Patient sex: F
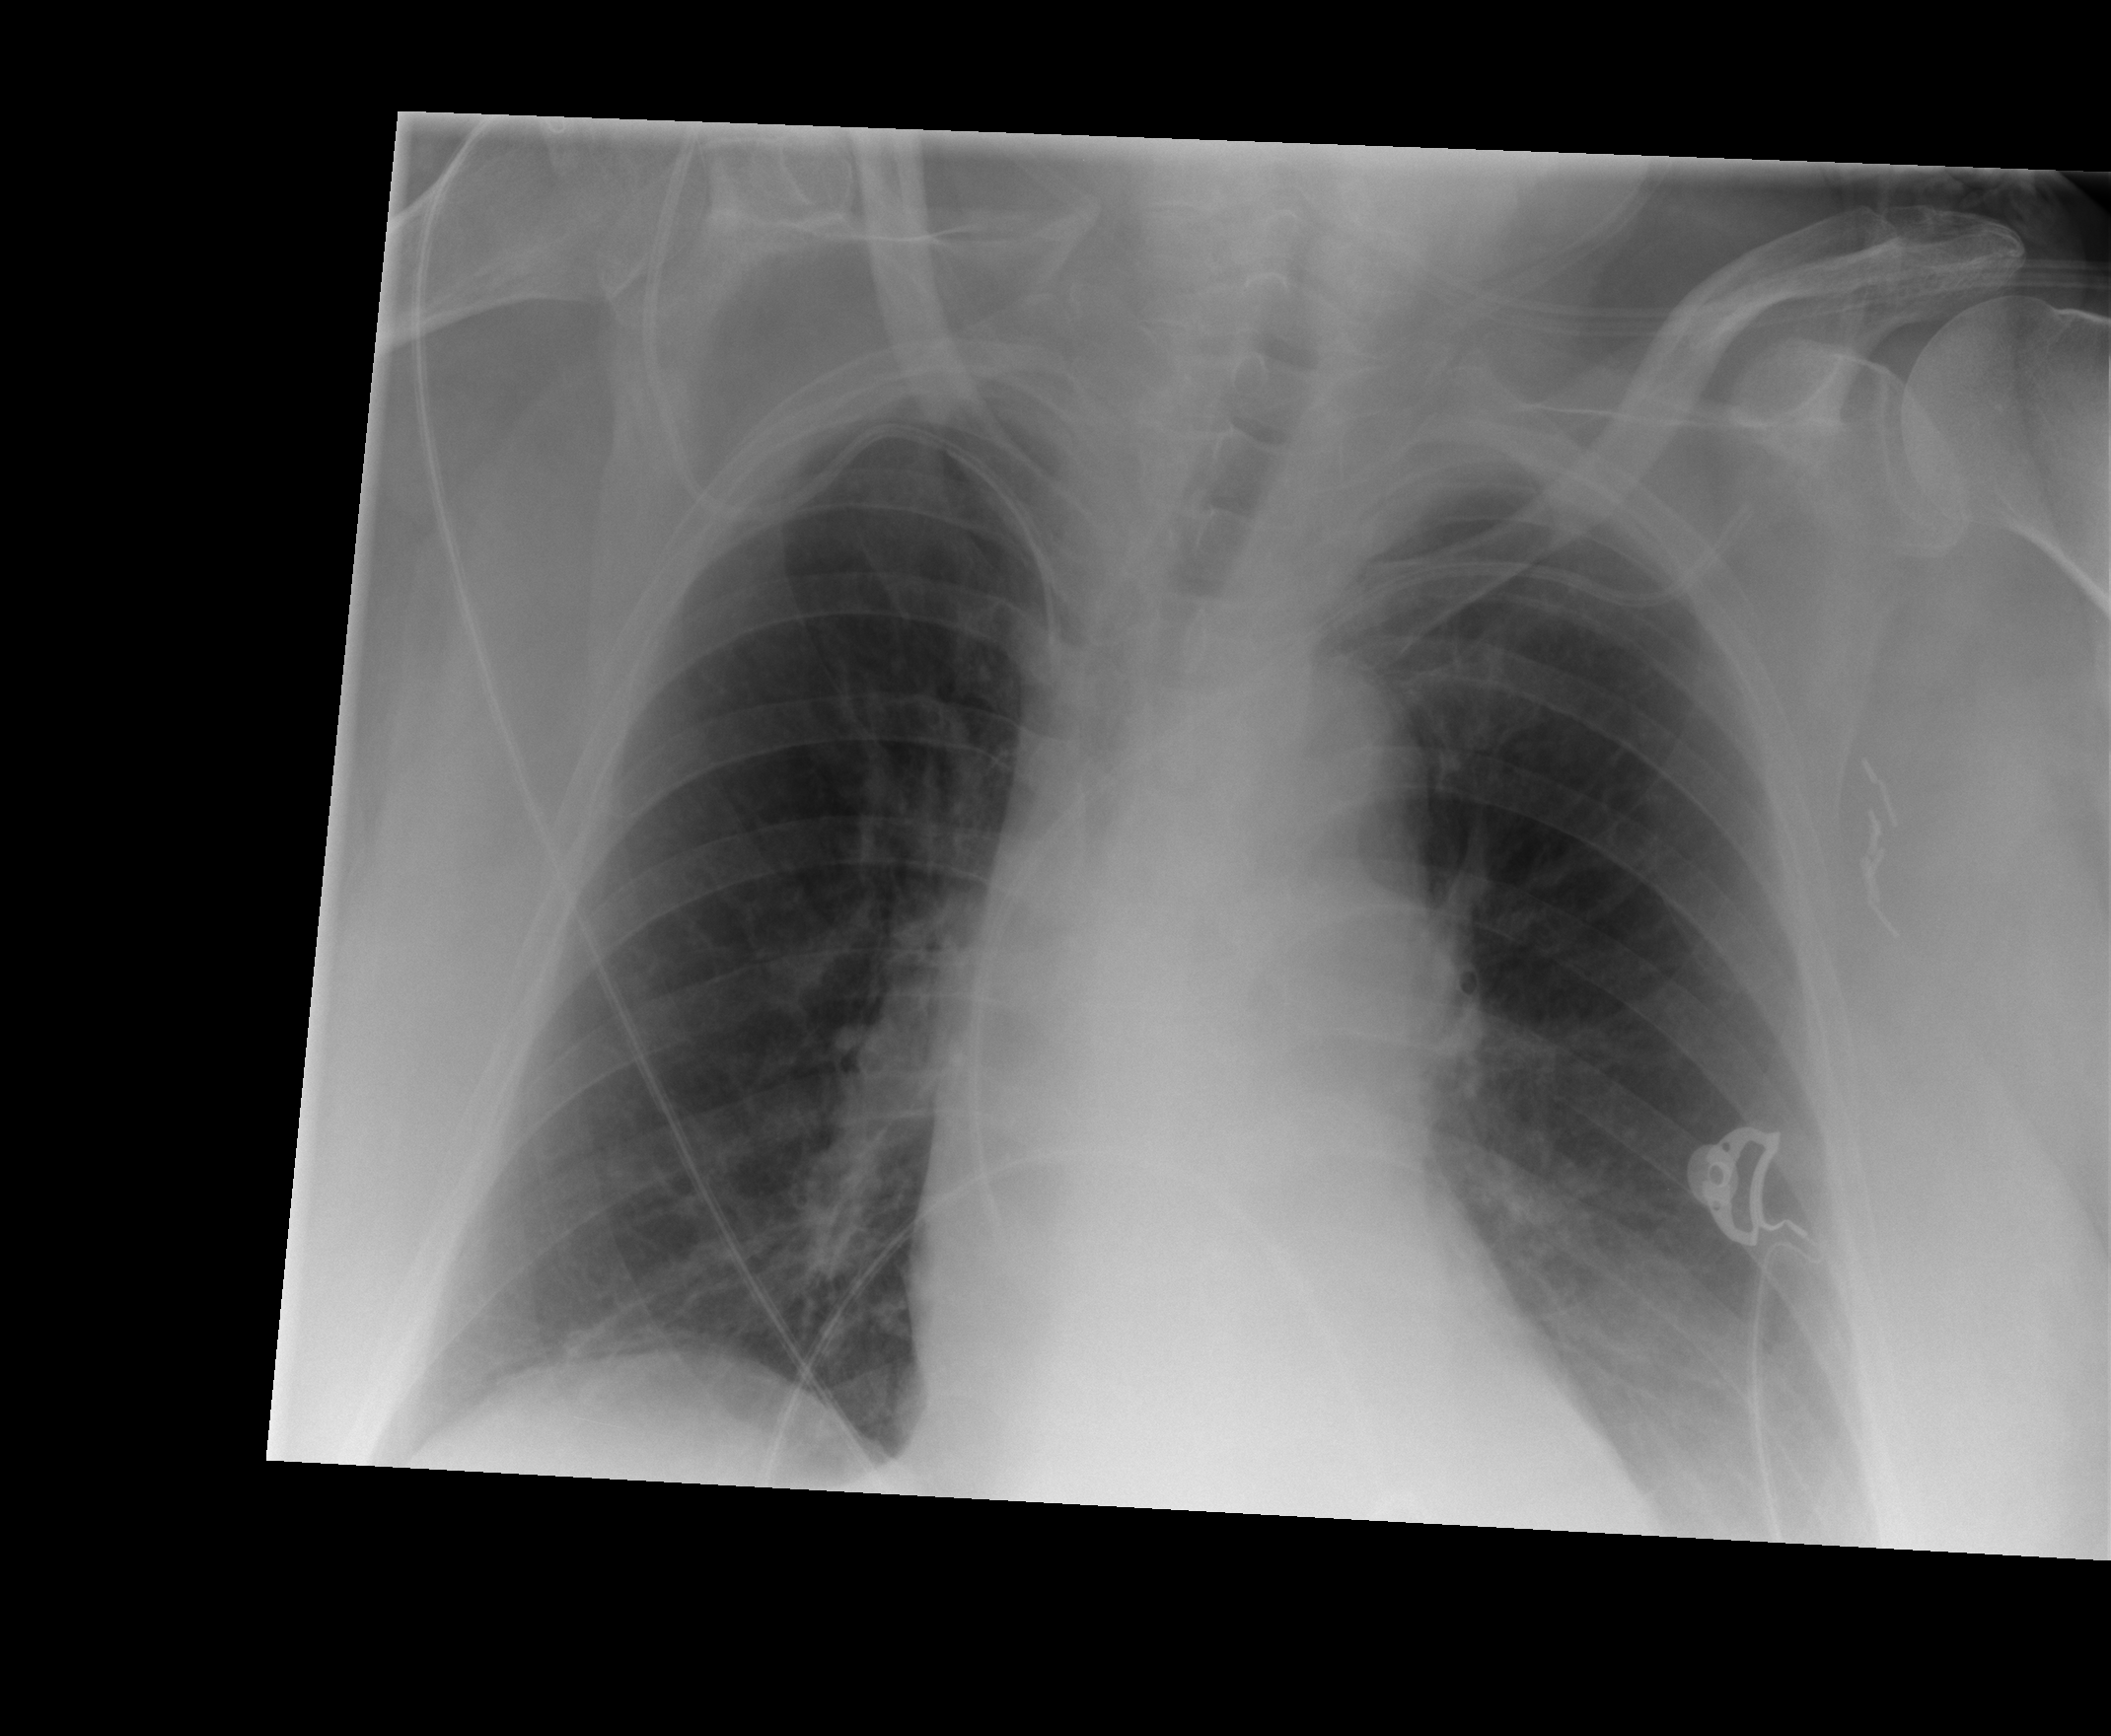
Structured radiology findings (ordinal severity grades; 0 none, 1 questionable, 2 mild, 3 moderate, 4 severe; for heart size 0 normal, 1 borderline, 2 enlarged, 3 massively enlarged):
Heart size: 2
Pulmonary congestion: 1
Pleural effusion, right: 0
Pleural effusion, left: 2
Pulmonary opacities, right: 0
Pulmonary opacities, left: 1
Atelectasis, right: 1
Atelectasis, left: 2